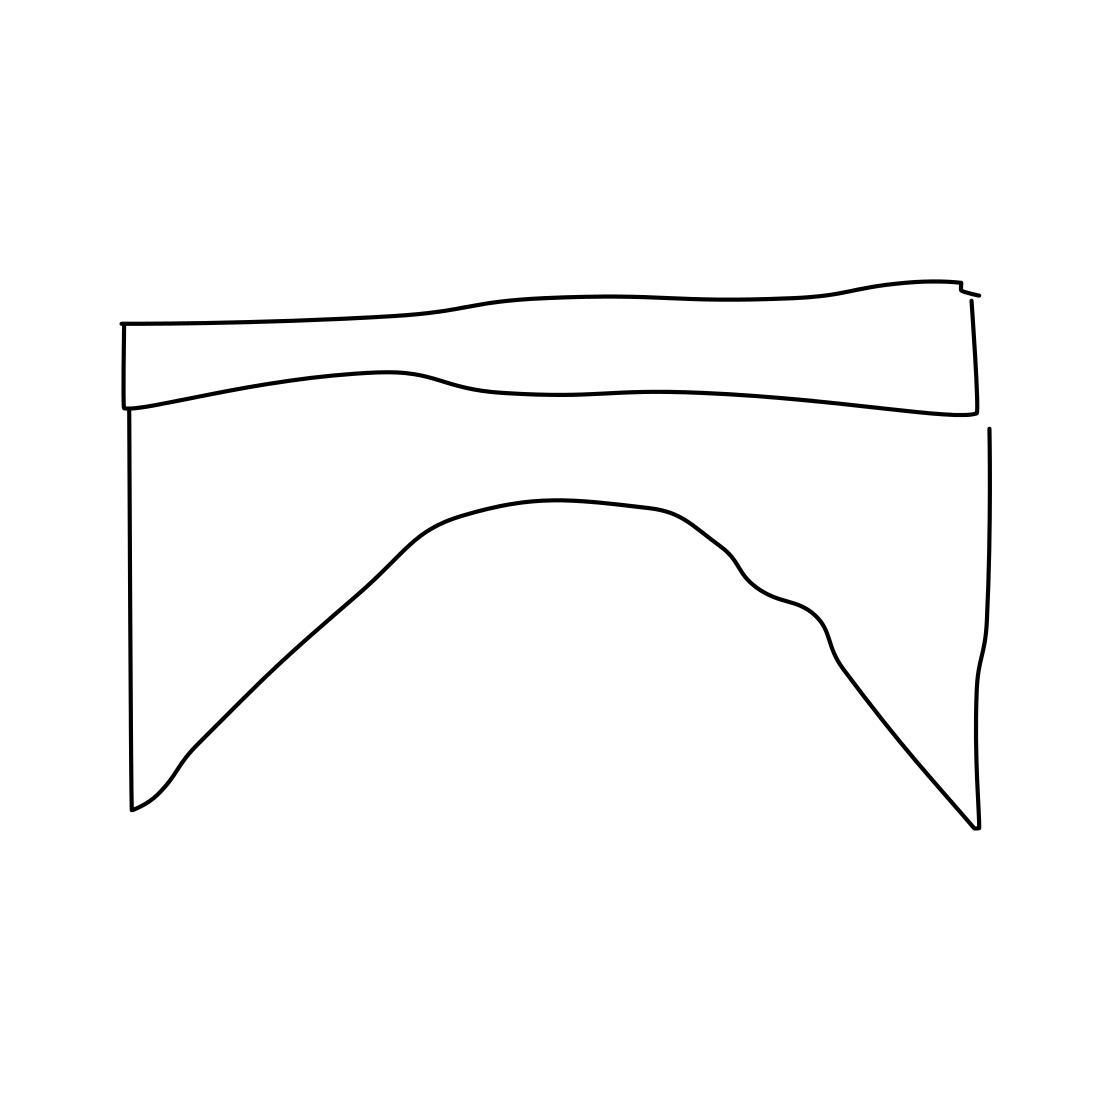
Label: bridge